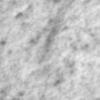
Label: no_change